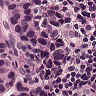
Metastatic tissue present: yes